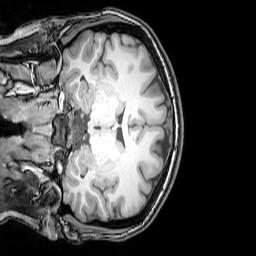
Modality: T1w
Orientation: coronal
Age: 22
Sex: female
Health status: healthy
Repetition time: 0.081 s
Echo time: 0.037 s